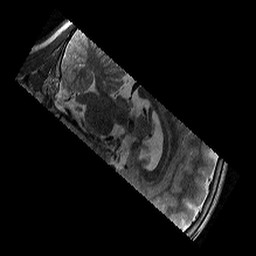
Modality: T2w
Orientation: sagittal
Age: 11
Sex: male
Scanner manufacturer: siemens
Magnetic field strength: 3 T
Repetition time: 9.23 s
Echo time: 0.067 s